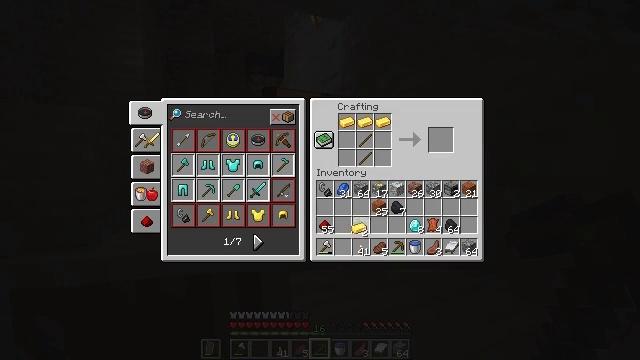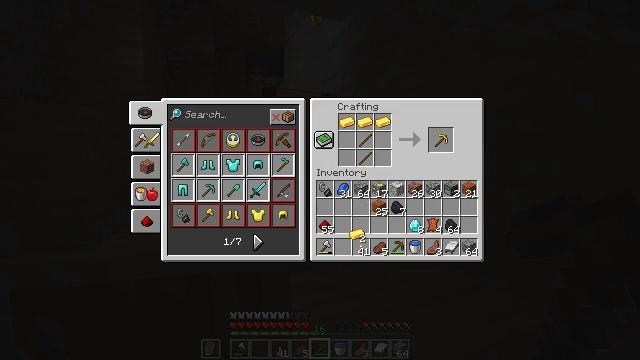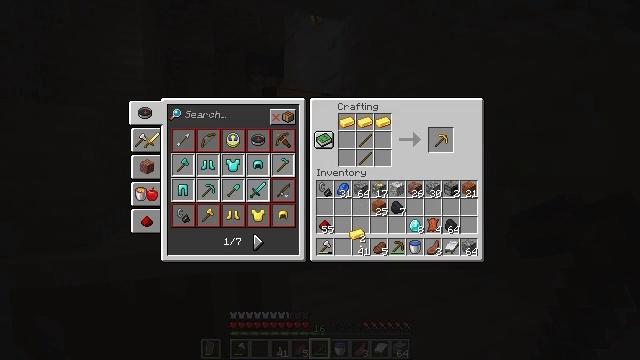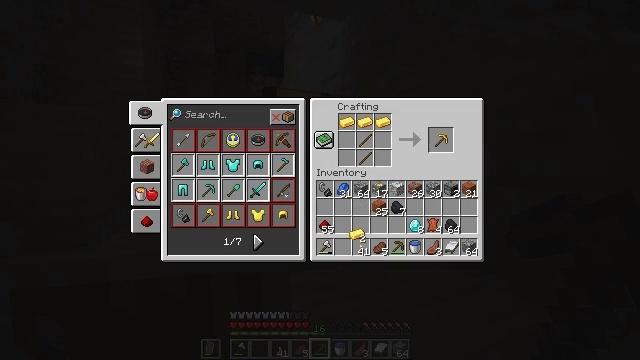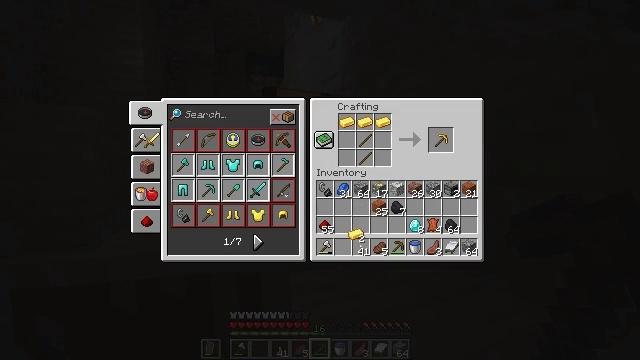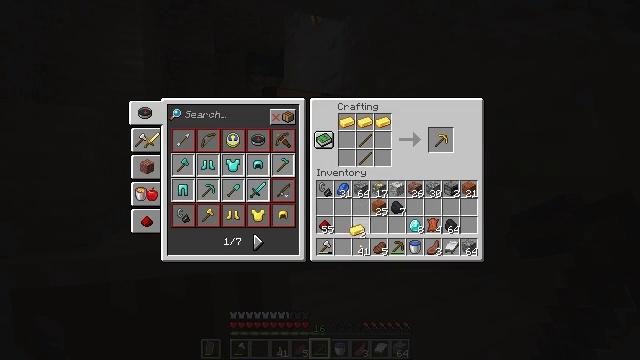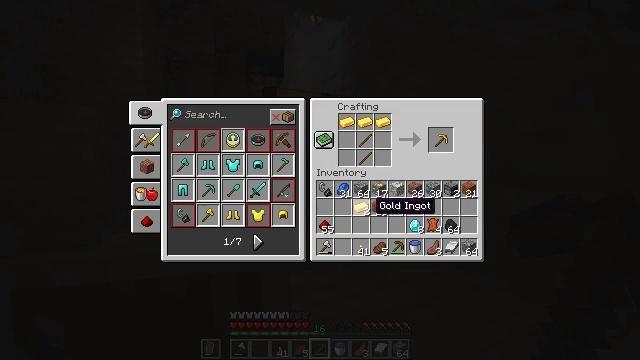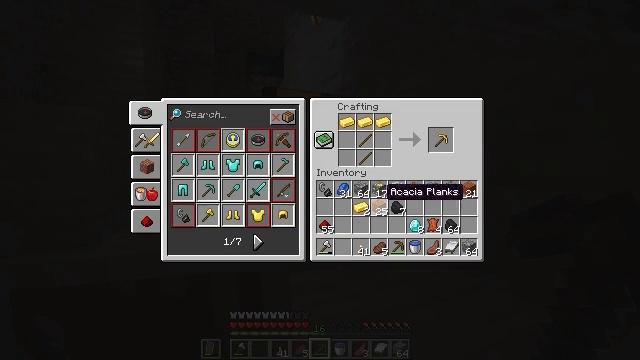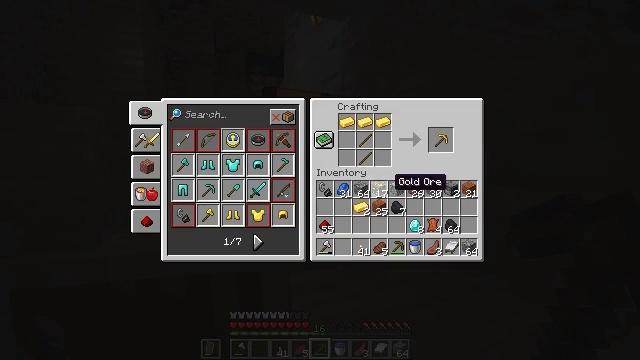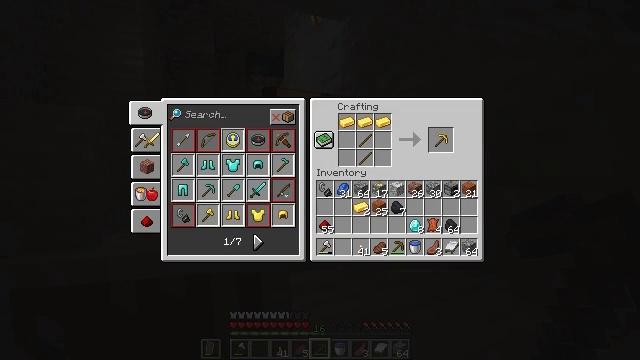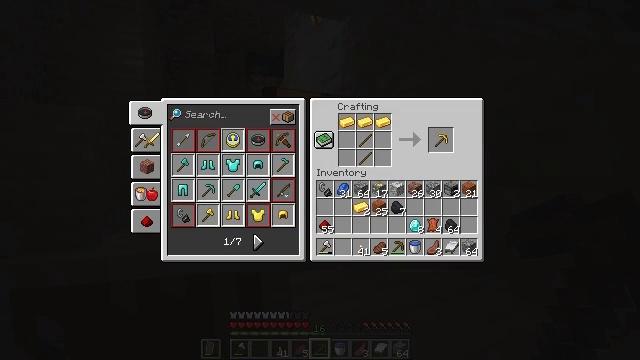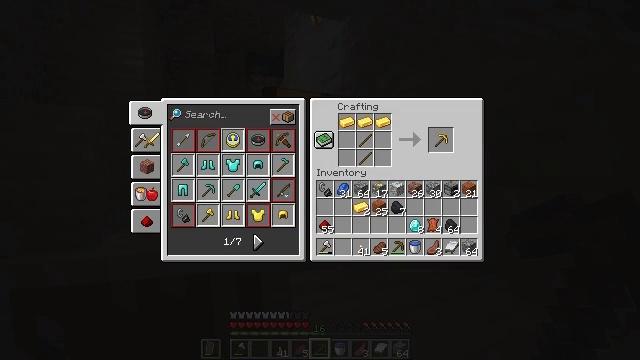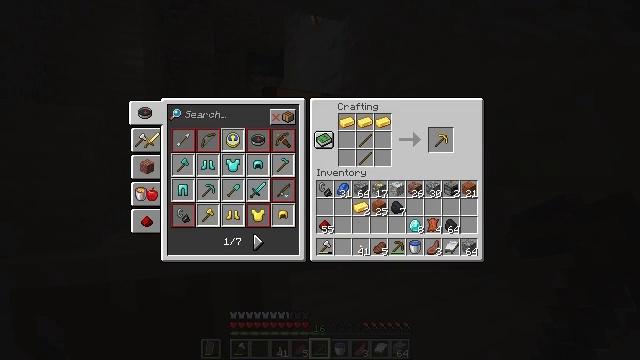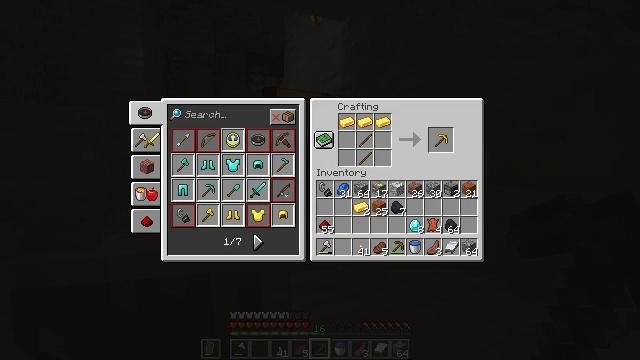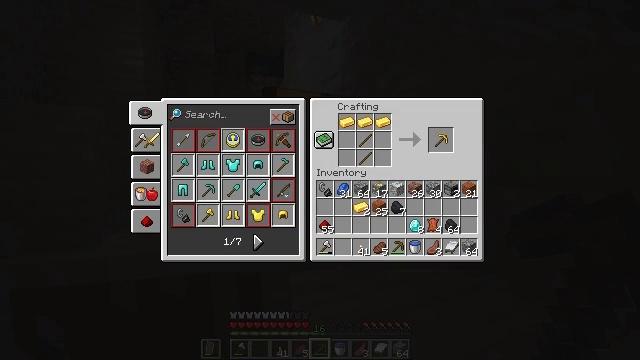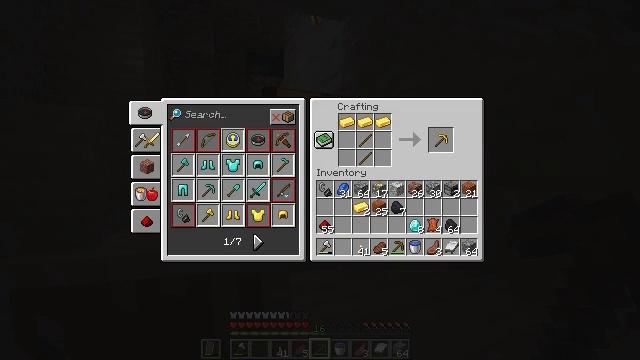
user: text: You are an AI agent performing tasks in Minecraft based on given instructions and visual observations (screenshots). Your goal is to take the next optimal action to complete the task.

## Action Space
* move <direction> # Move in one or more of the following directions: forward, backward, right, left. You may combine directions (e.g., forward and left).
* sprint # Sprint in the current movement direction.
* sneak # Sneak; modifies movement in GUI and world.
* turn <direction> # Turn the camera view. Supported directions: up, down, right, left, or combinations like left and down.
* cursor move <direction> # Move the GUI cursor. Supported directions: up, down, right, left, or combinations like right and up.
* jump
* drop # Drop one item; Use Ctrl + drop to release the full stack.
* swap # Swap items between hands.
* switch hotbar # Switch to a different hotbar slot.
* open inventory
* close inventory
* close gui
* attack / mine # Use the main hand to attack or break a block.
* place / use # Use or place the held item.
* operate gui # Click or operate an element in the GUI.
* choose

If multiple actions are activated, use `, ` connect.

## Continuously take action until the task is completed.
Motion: motion action
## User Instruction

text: Make a golden pickaxe using gold ingots and sticks.
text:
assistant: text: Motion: no_op
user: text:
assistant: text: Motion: no_op
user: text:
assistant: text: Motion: operate gui
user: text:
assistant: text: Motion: operate gui
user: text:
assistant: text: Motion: operate gui
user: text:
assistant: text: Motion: cursor move right and up
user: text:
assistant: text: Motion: cursor move right and up
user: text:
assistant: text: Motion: cursor move right and up
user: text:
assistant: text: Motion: cursor move right and up
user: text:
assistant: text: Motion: cursor move right and up
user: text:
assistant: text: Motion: cursor move right
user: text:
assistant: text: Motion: no_op
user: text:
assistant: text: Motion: no_op
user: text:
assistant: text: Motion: no_op
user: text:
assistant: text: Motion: no_op
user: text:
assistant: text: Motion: no_op
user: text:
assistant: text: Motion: no_op
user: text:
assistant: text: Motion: no_op
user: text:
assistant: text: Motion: no_op
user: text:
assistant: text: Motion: no_op
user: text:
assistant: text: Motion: no_op
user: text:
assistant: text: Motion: operate gui
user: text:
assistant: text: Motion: operate gui
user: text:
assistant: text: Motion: cursor move left, operate gui
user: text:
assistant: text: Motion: cursor move left and down
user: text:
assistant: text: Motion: cursor move left and down
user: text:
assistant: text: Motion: no_op